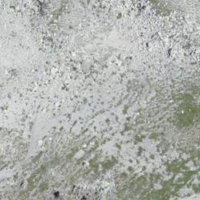
EUNIS habitat code: 48
Species observed at this site:
Pyrrhocorax graculus
Anthus spinoletta